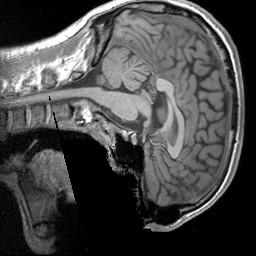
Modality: T1w
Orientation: sagittal
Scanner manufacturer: siemens
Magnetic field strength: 3 T
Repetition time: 1.9 s
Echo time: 0.00267 s